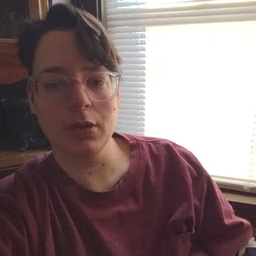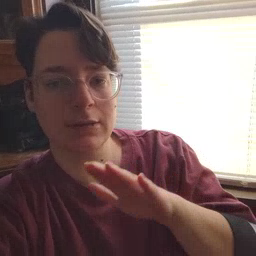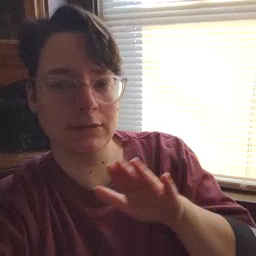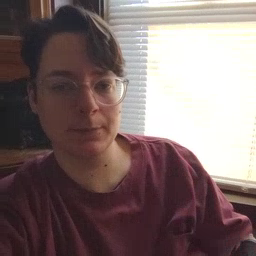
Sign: clean